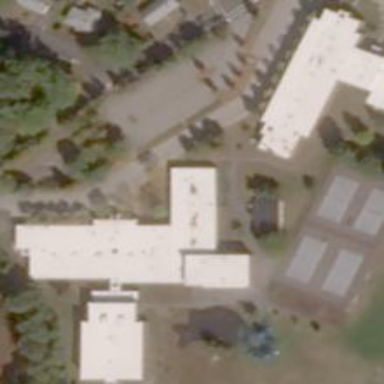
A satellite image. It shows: School building.